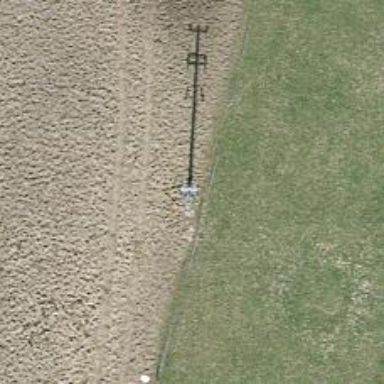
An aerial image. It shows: Power pole.